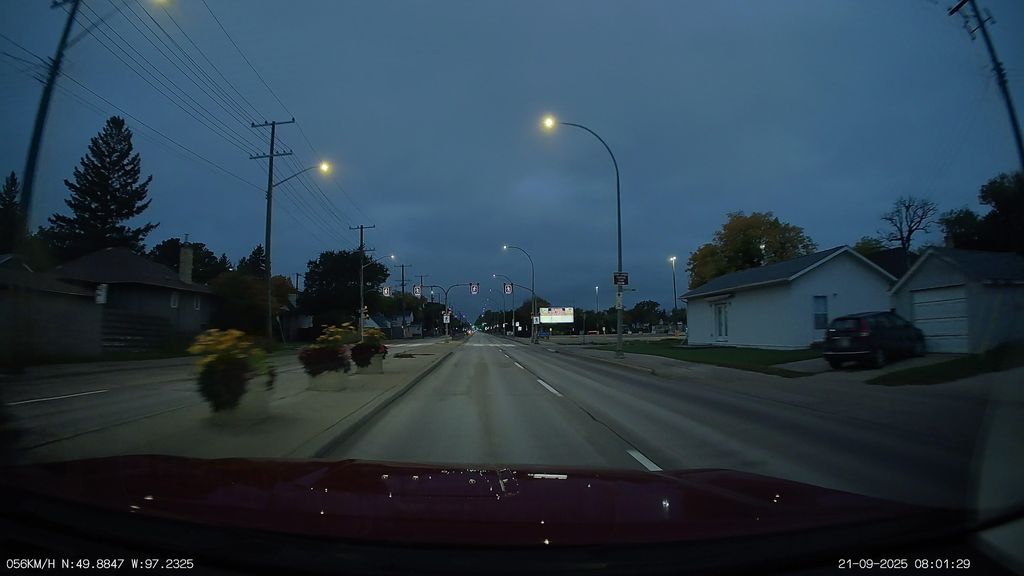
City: winnipeg